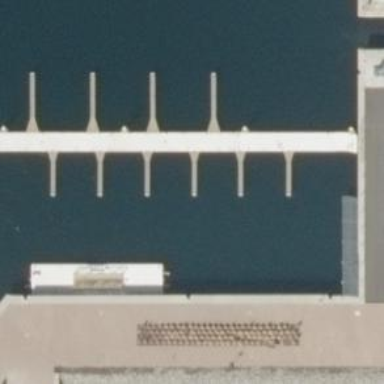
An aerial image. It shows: Man-made pier.